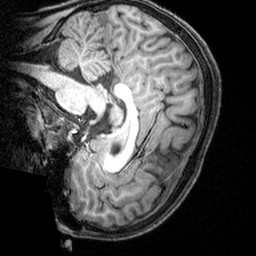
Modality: T1w
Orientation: sagittal
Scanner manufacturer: siemens
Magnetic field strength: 3 T
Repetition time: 1.9 s
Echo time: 0.00397 s